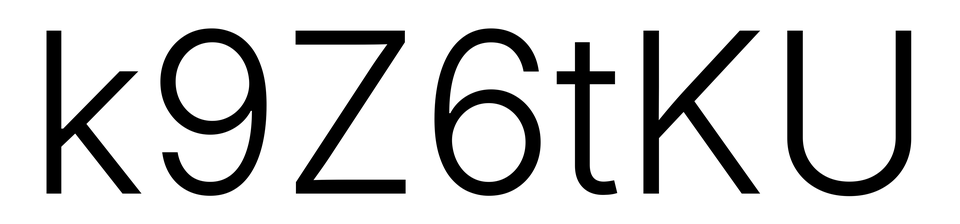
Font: Inter_Light